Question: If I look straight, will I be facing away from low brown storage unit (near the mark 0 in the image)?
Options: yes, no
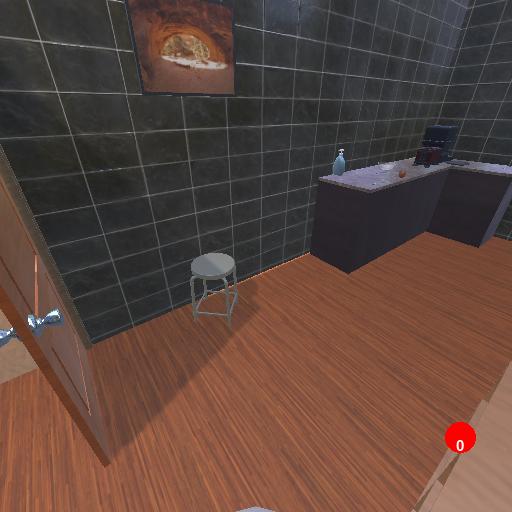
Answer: yes